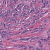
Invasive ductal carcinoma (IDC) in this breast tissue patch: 1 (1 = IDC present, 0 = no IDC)